Aerial crown-view tile of a tropical tree (Barro Colorado Island, Panama), acquired 20250414:
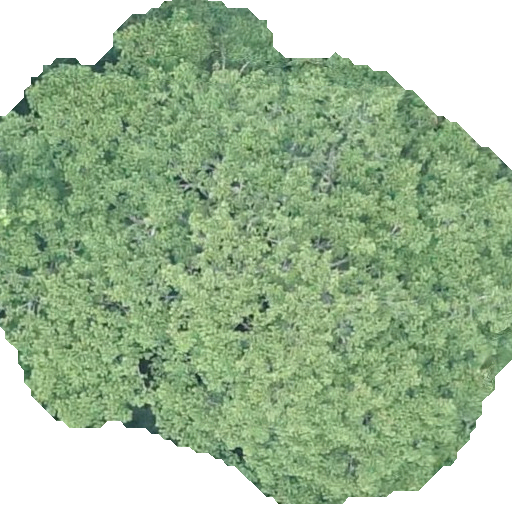
Species: Sterculia apetala
GBIF accepted scientific name: Sterculia apetala
Crown area: 297.984 m²